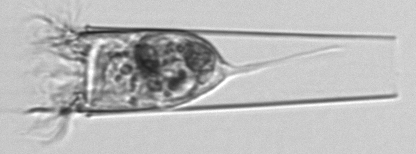
Label: Eutintinnus